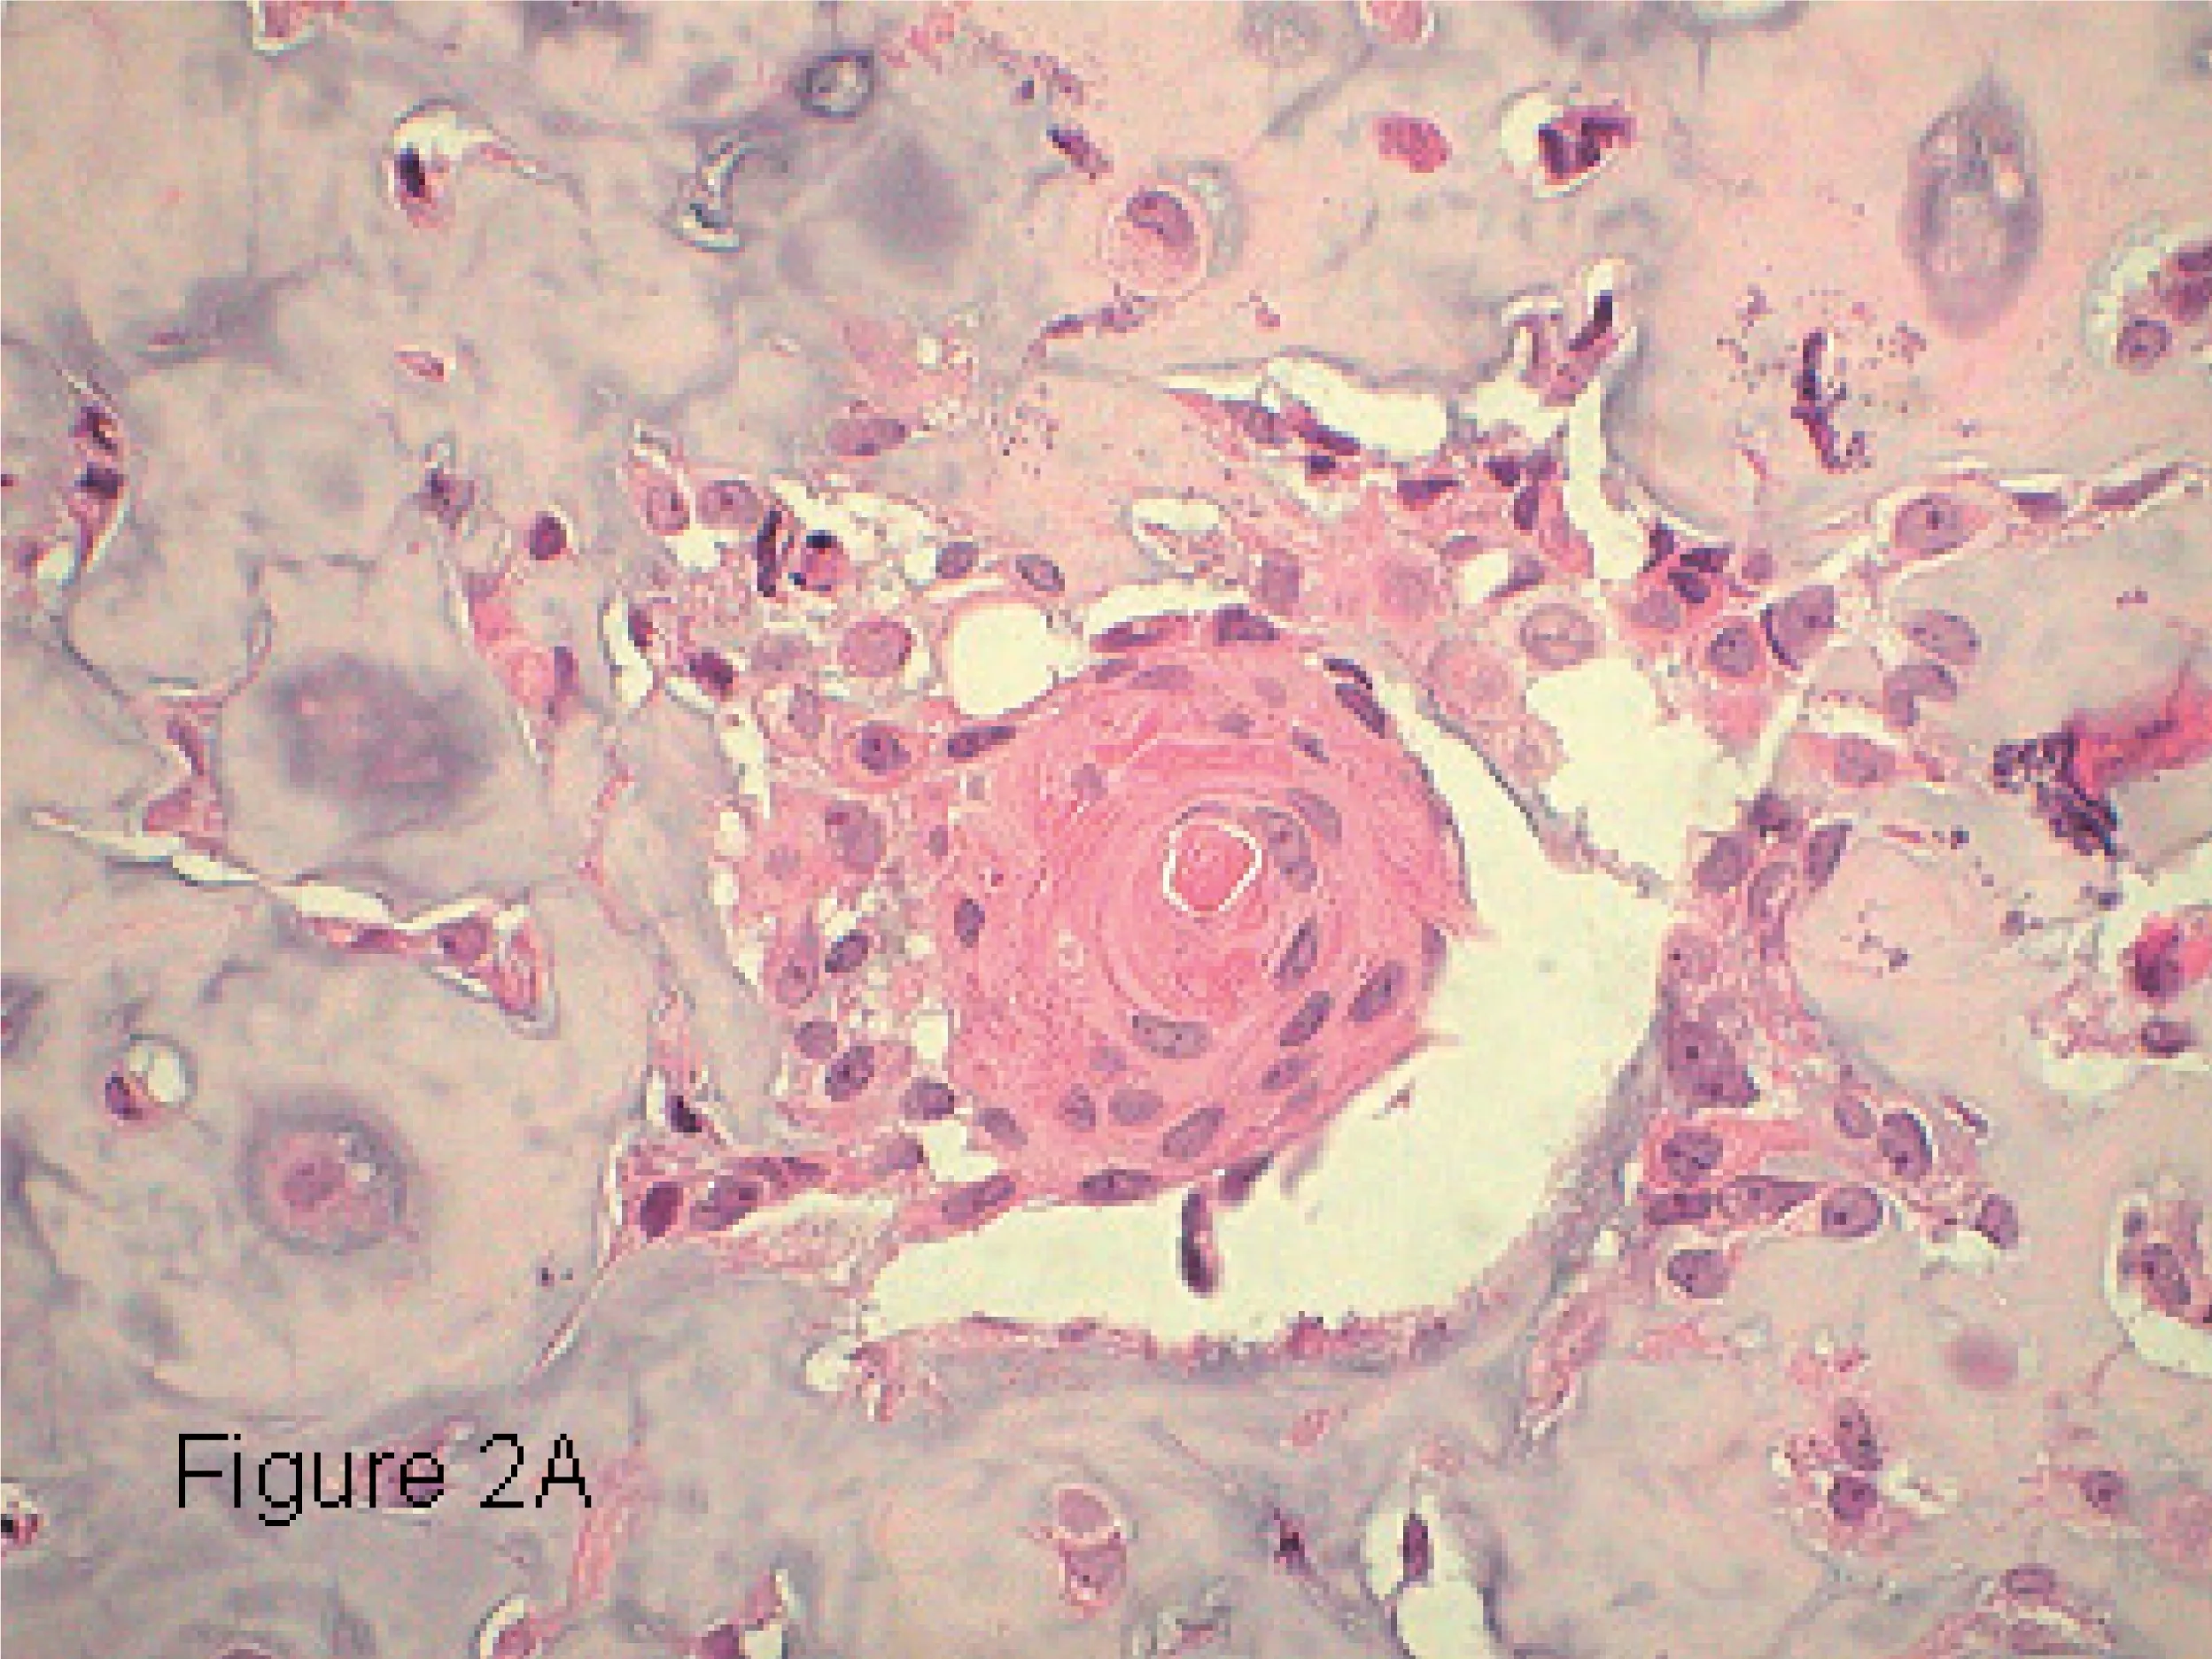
A) Keratin pearl composed of well differentiated neoplastic squamous cells within a zone of chondroid (H&E, x40).
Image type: pathology (h&e)